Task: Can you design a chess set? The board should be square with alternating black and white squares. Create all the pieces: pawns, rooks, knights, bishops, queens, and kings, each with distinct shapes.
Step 1932:
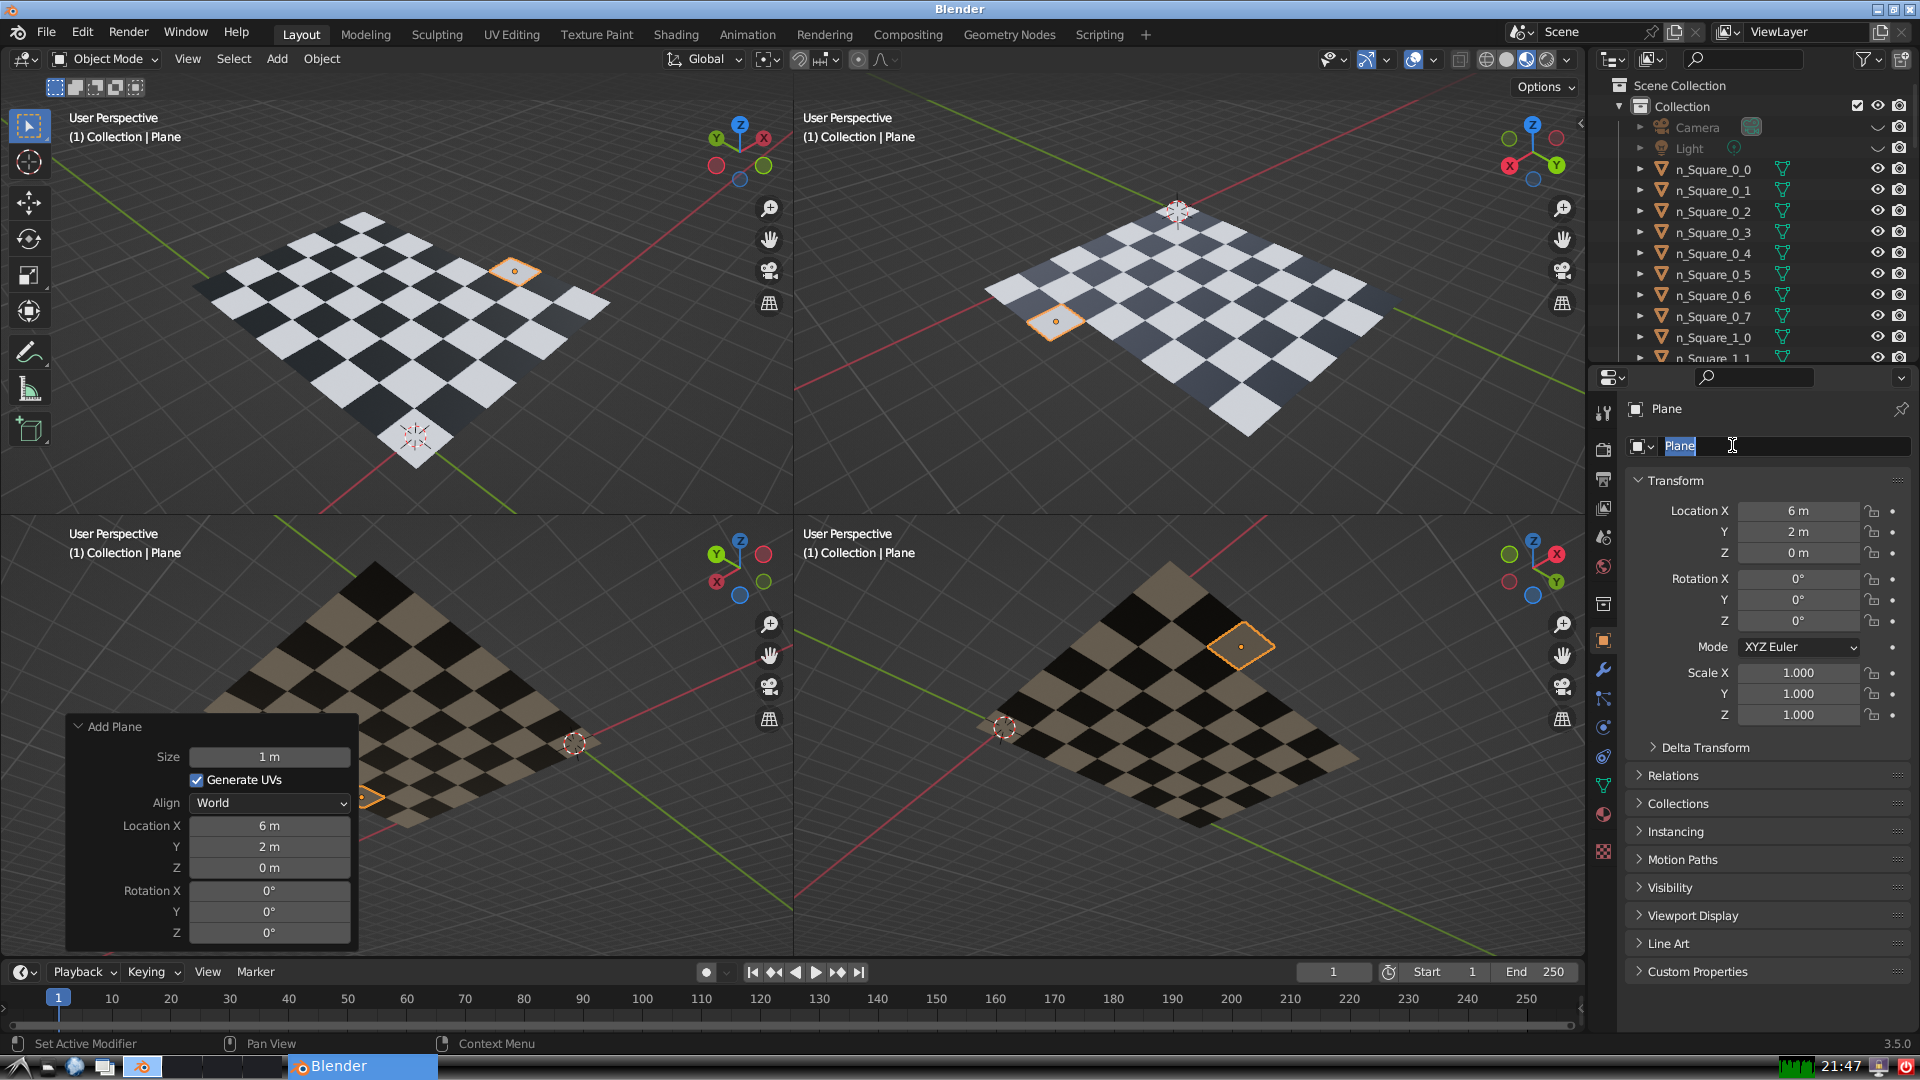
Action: input_text: n_Square_6_2